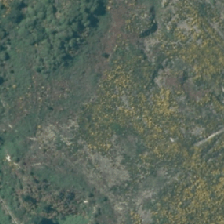
Land cover: harvested_forest